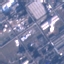
Land use / land cover: Industrial